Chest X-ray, PA view. Patient: 30 years old, sex M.
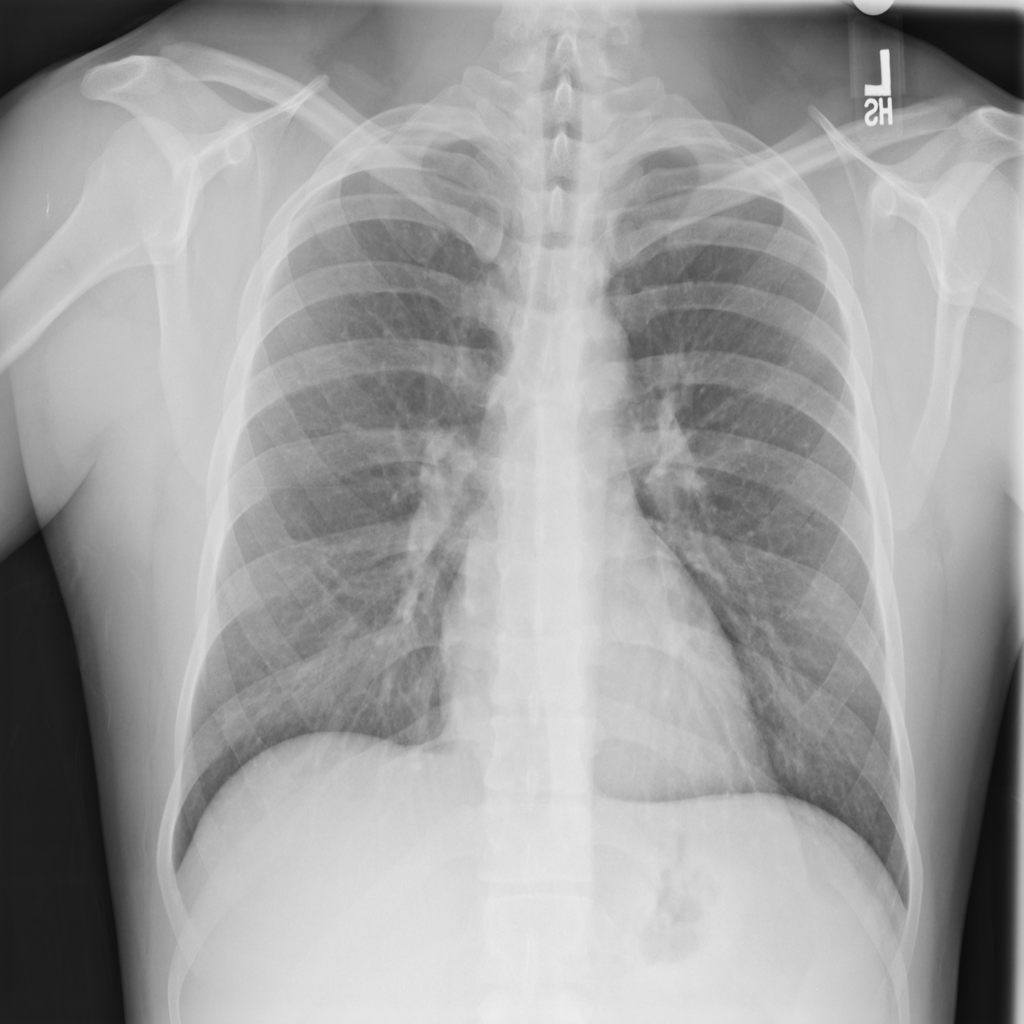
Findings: No Finding